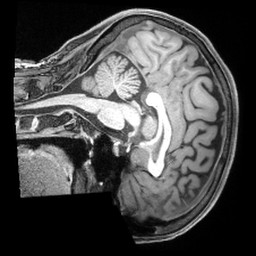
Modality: T1w
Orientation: sagittal
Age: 27
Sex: female
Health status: healthy
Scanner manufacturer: siemens
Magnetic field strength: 3 T
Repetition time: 2.4 s
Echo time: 0.00194 s